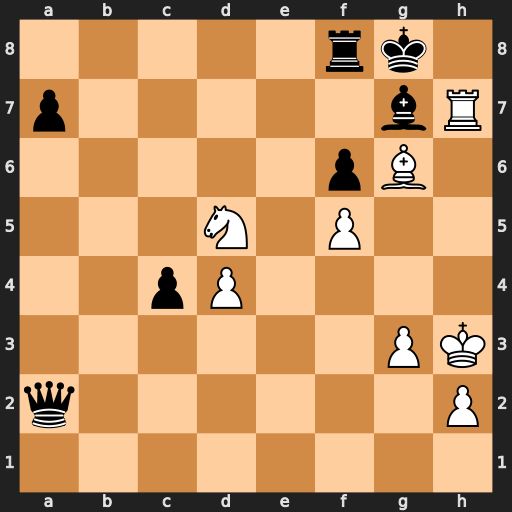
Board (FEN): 5rk1/p5bR/5pB1/3N1P2/2pP4/6PK/q6P/8
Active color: w
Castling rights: -
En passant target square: -
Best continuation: Ne7#